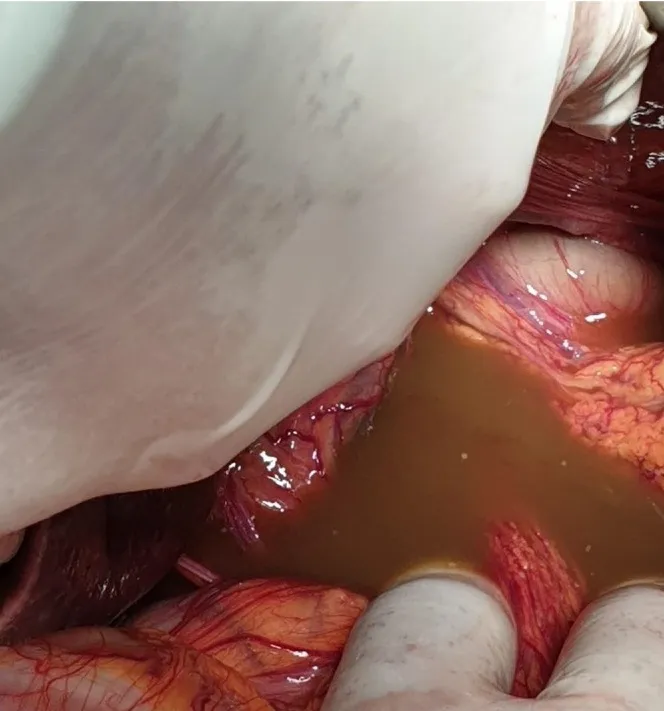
Intraoperative view.
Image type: medical_photograph (other_medical_photograph)